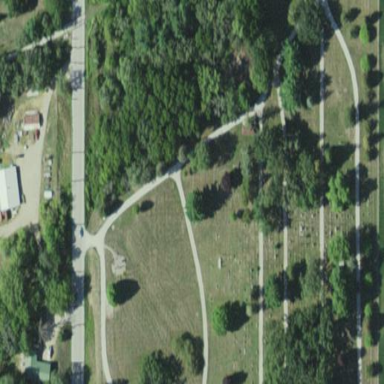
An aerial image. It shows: Cemetery.